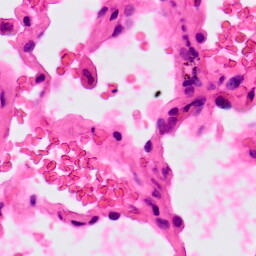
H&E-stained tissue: Lung